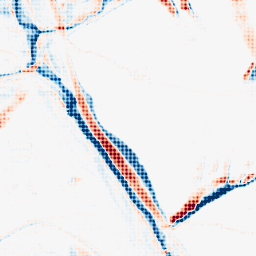
Category: morphological
Decomposition family: morphological_rect
Decomposition parameters: operation: average
width: 20
height: 5
Upsampling method: sinc_blackman
Upsampling parameters: scale: 4
kernel_size: 4
Upsampling scale: 4